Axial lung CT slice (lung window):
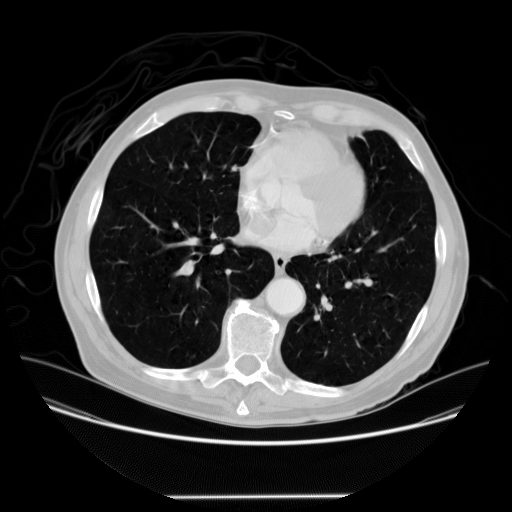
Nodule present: no